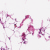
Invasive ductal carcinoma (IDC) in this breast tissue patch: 0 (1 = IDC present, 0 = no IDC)